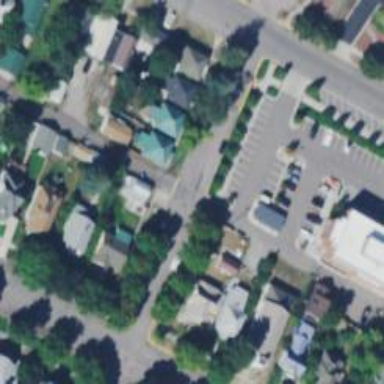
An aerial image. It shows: Alley classified as service road.